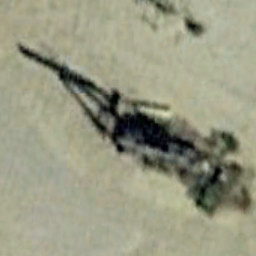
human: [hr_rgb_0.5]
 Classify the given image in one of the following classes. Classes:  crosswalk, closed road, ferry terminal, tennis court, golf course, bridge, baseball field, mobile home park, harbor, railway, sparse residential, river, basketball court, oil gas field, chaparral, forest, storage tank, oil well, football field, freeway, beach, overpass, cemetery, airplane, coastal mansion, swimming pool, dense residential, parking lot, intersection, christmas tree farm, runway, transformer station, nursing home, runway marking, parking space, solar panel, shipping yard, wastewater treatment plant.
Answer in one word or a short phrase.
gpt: oil well